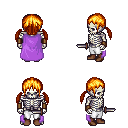
a pixel art fantasy rpg character, male body template, skeleton, lavender cape, white pants, light blonde twin-tailed hairstyle, leather bracers, brown shoes, dagger, four views (front, back, left, right), 2x2 character sprite sheet, small pixel art, hard edges, no anti-aliasing